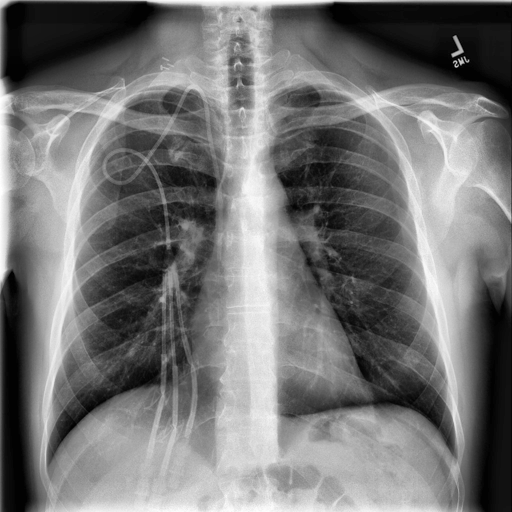
Finding: NORMAL